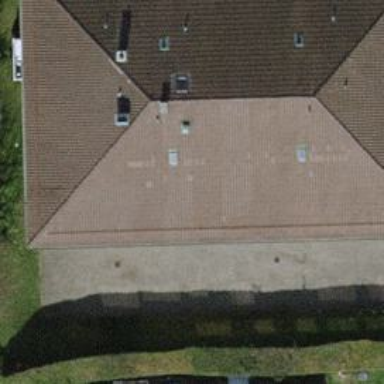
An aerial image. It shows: Hipped roof on apartment building.